Current action and preconditions to check: trajectory_clear

Your task: For each precondition in the list above, predict whether it will hold at this action.

Consider the current scene as observed from the mobile robot's camera, and analyze the predicted future states of all dynamic agents (e.g., people, animals, vehicles, or any moving entities) within the NEXT SECOND.

IMPORTANT: Only answer "very likely" if you are absolutely certain—based on strong, clear evidence—that a dynamic agent will violate the precondition in the predicted future state. Do NOT answer "very likely" for unlikely, ambiguous, or low-probability risks.

Ask yourself for each precondition: Is there a high probability, with clear and convincing evidence, that the predicted future states of any dynamic agent will interfere with the predicted future state of the currently executing action within the NEXT SECOND, causing that precondition to fail?

Assess the risk level based on these predictions. Use "likely" or "very likely" if motions create a clear risk of interference.

Use "neutral" or "improbable" if agents are nearby but their predicted paths are clearly diverging or non-conflicting.

Failure Risk Categories: "very improbable", "improbable", "neutral", "likely", "very likely"

Answer Format: Output ONLY the probability_of_failure value from these categories: "very improbable", "improbable", "neutral", "likely", "very likely"

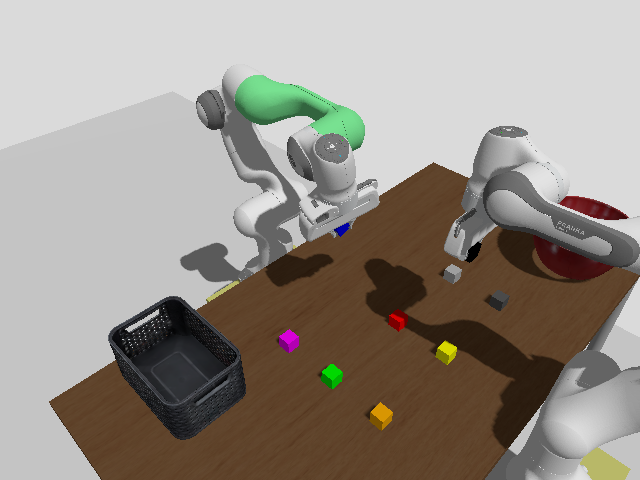

Answer: very improbable